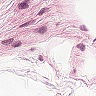
Metastatic tissue present: no